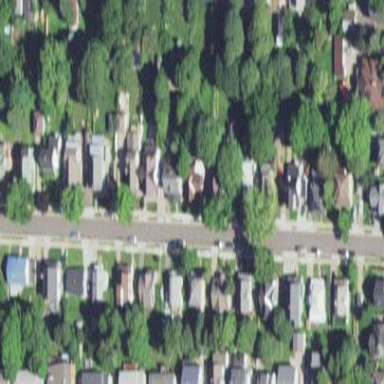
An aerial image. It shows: Sidewalk.